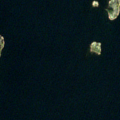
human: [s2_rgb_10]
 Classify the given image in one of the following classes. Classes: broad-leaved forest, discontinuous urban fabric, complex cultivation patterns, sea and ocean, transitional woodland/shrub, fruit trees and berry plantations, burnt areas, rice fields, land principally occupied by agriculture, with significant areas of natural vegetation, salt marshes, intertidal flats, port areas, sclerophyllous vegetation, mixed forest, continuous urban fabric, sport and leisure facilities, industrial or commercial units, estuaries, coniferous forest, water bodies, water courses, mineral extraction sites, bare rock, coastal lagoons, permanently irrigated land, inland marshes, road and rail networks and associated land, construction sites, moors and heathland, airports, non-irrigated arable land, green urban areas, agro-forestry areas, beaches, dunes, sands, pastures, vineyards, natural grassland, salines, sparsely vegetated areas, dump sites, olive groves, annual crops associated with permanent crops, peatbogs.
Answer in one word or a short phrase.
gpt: sea and ocean